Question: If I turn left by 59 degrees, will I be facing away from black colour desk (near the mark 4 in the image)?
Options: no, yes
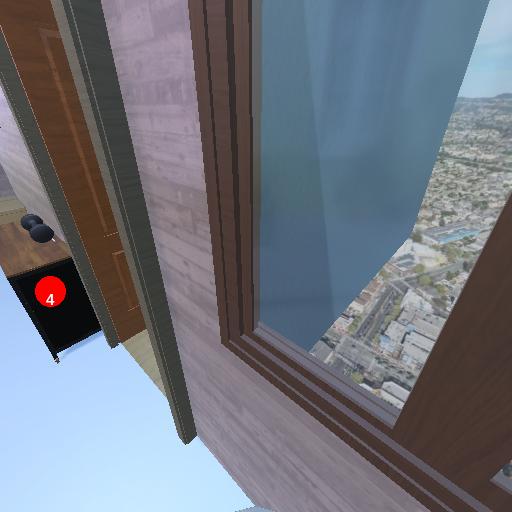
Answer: no